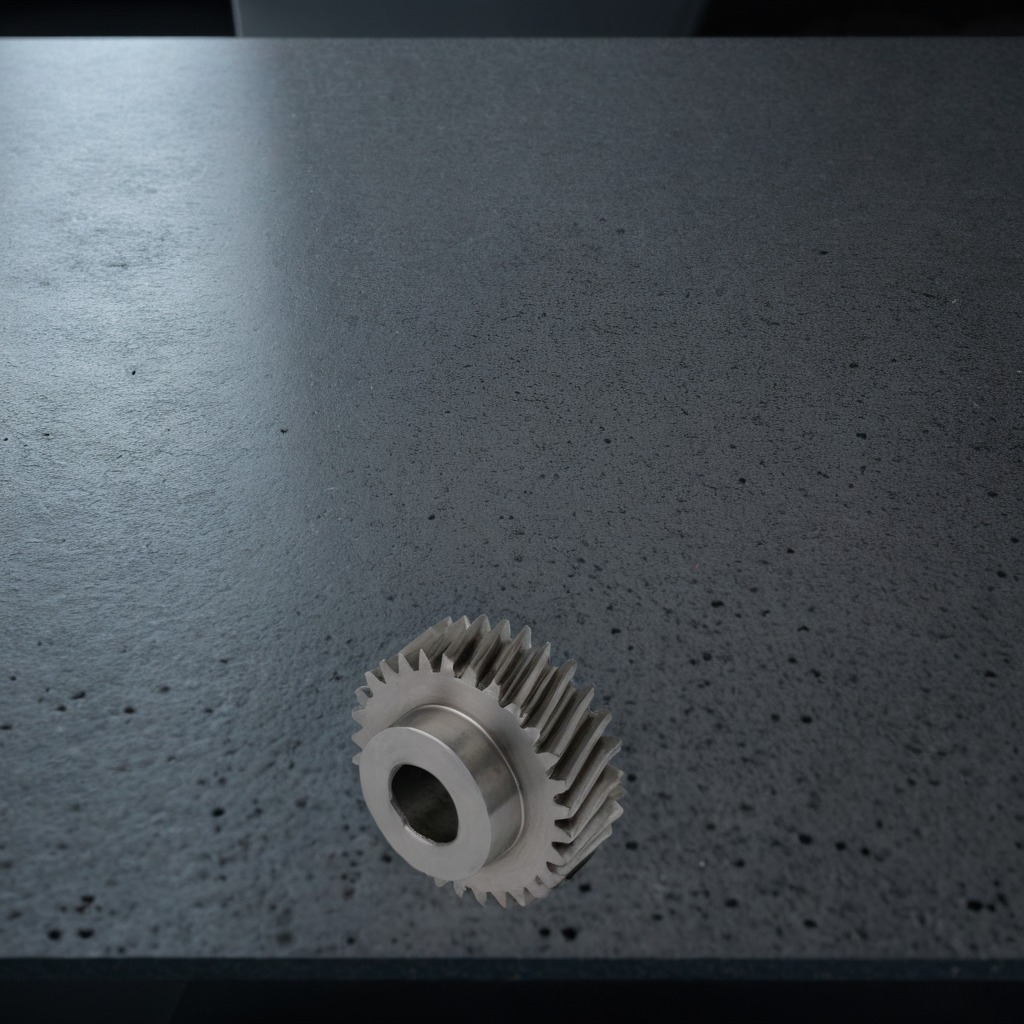
A steel gear with teeth lies on a clean granite table inside a workshop at night.